Field crop: maize
Growth stage: 1
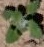
Species: chenopodium